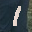
Label: 1